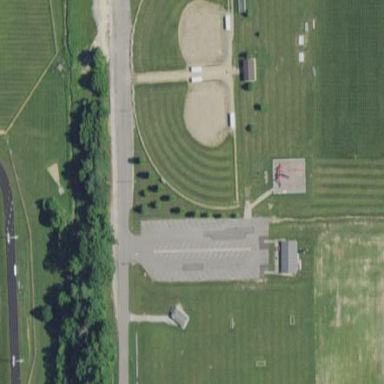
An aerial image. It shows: Baseball pitch for leisure and sports activities.